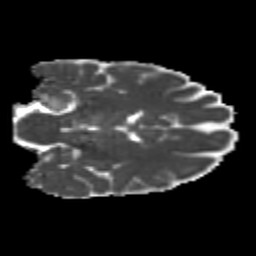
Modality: MD
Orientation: coronal
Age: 24
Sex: female
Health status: healthy
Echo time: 0.074 s